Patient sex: M
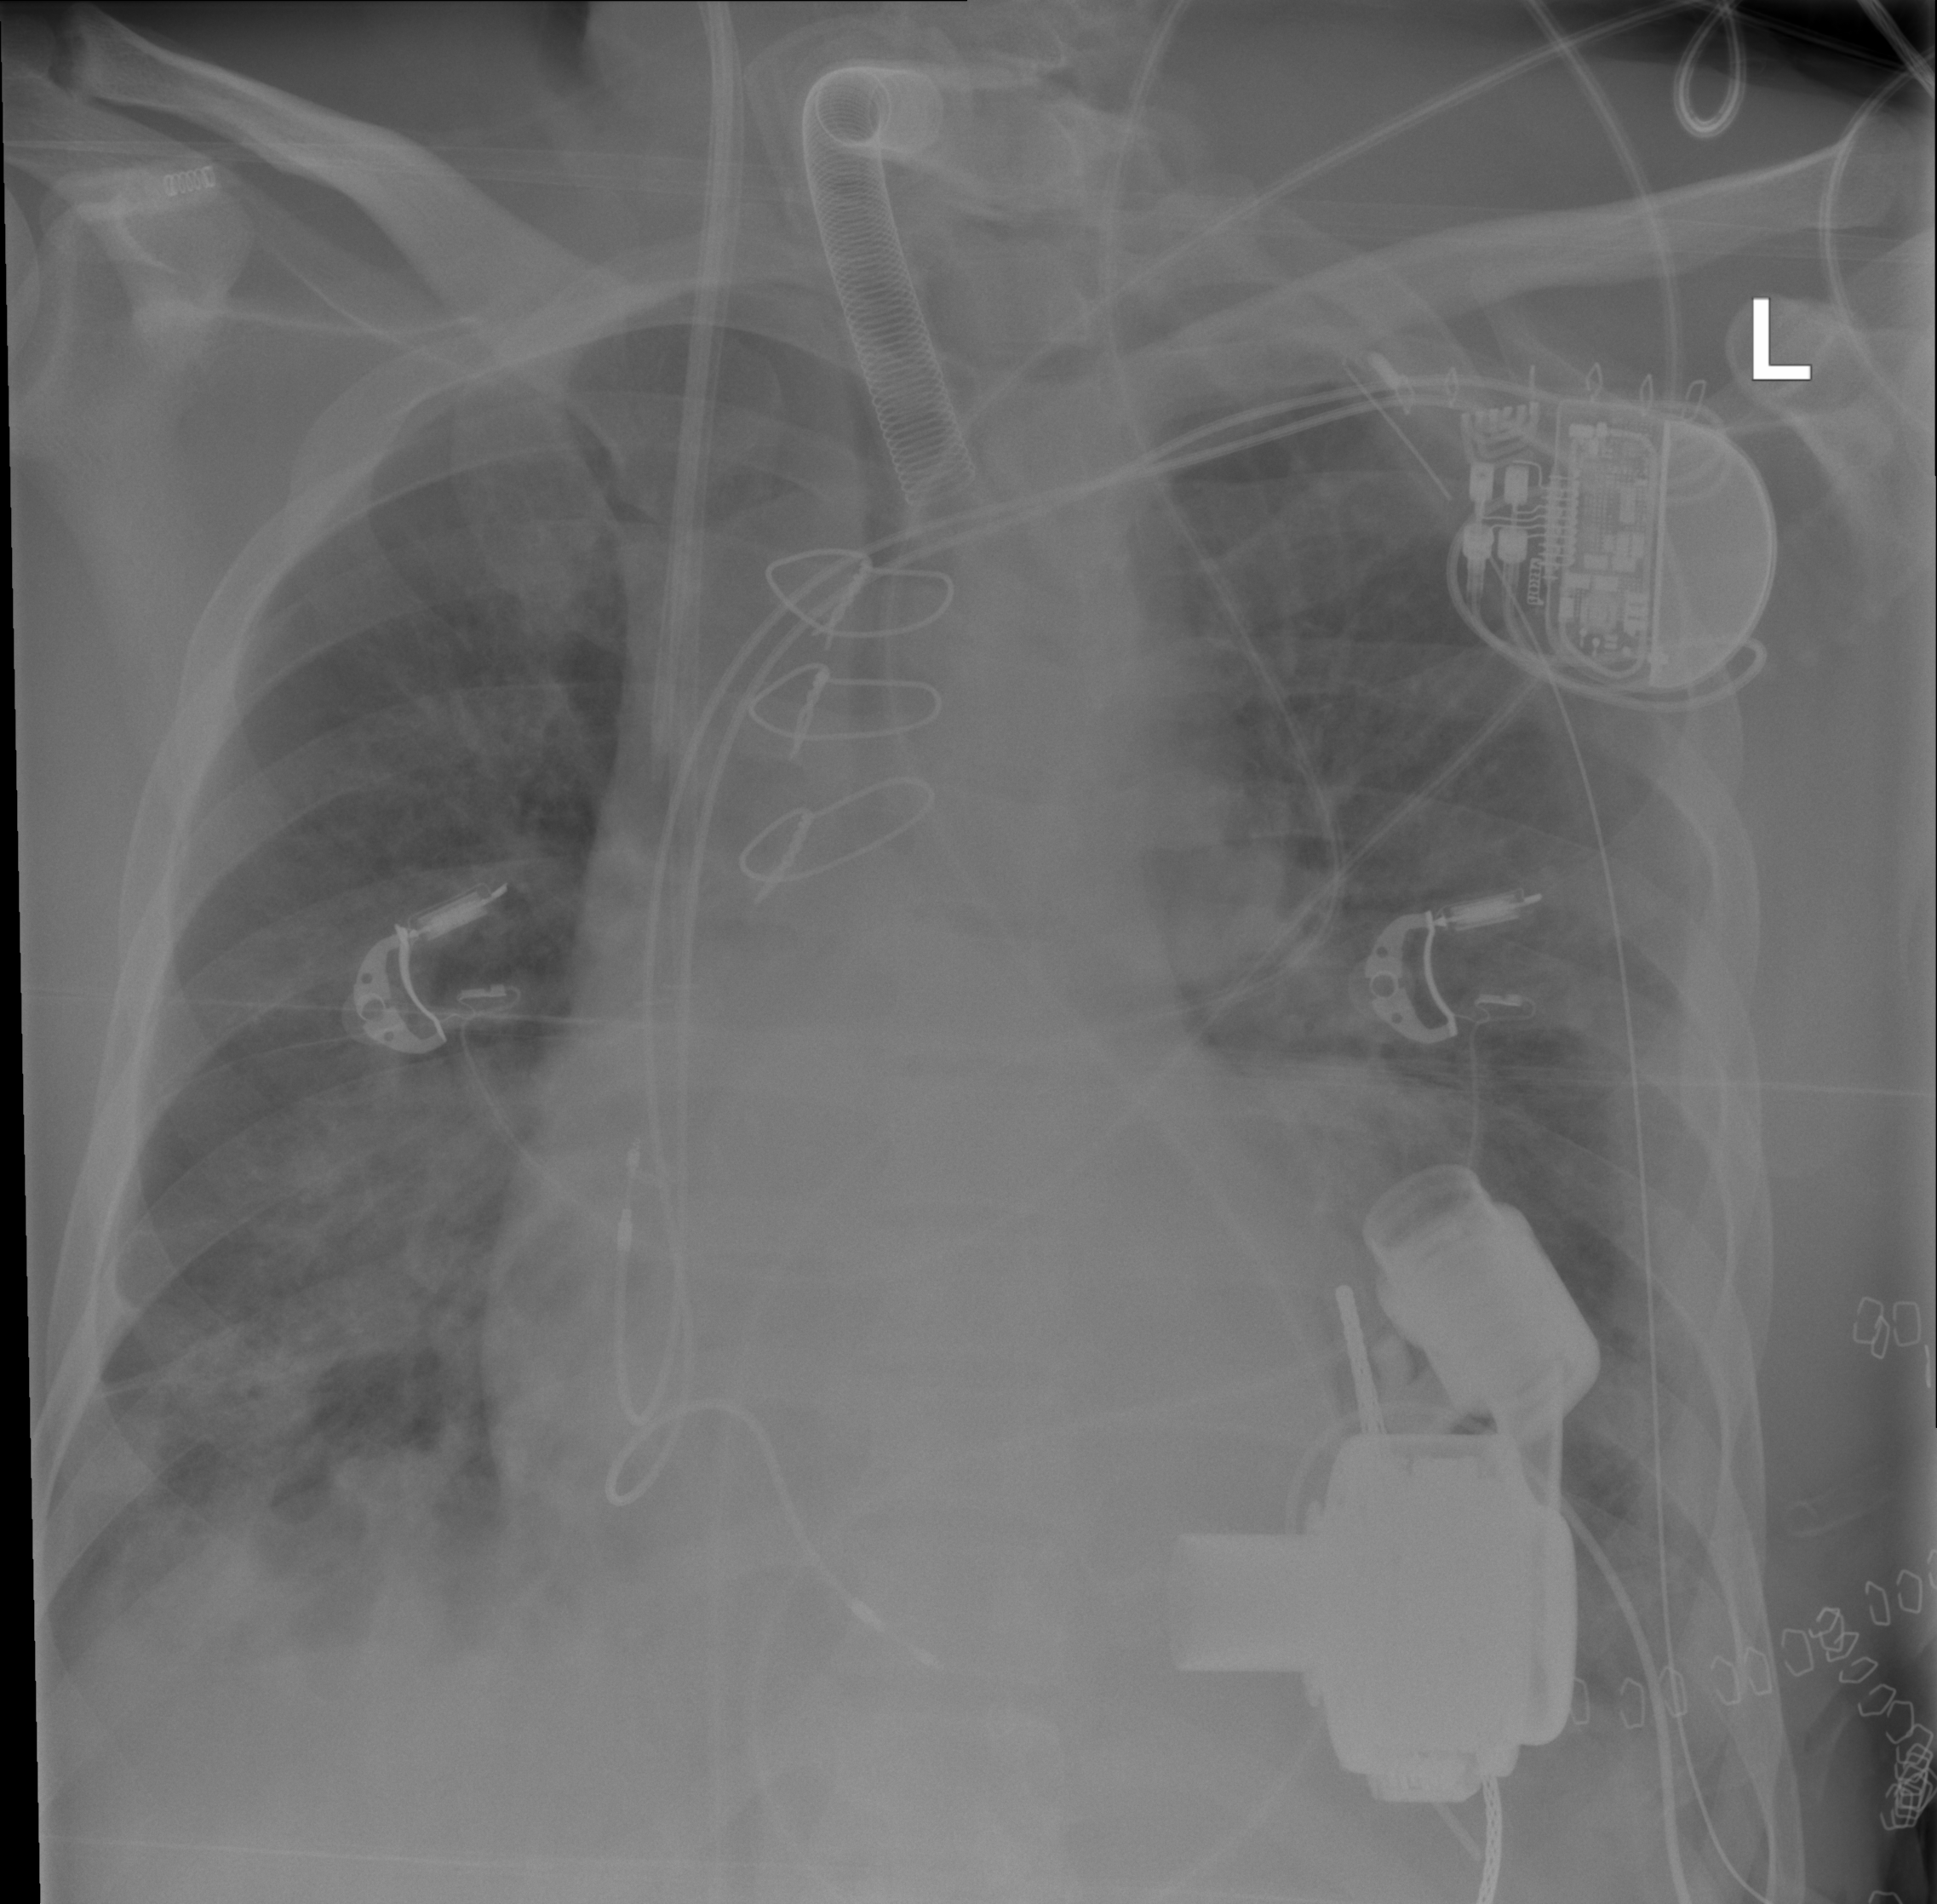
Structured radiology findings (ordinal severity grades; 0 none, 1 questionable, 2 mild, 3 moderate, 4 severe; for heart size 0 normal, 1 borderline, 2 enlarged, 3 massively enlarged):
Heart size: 2
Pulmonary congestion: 2
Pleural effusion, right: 2
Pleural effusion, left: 2
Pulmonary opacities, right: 2
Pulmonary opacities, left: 2
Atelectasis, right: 2
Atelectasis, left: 2